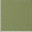
Piece: xx